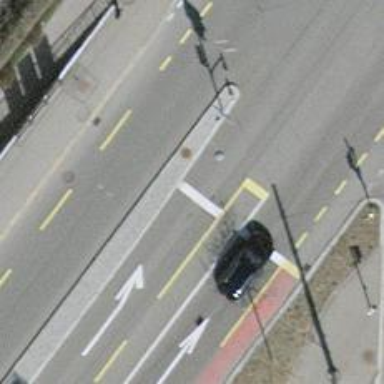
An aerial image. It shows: Secondary road with asphalt surface. There is trolley wire present. The road also has designated lane for cycling in both directions.